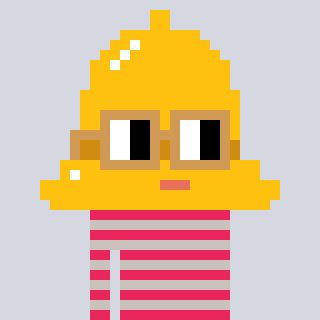
a pixel art character with square brown glasses, a bell-shaped head and a foggrey-colored body on a cool background